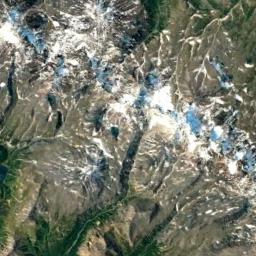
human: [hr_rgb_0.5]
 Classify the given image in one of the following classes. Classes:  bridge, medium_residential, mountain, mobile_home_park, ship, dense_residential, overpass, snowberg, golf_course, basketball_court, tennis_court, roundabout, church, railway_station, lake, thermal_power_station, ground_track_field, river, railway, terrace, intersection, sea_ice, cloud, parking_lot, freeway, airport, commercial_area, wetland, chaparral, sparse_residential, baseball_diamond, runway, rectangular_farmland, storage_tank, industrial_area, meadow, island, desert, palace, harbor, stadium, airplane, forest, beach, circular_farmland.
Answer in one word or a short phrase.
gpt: snowberg